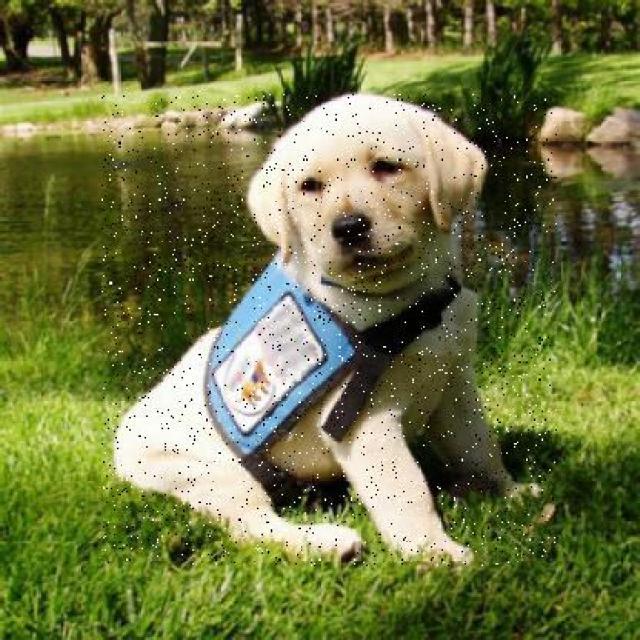
Healthy canine skin — no visible lesions, inflammation, or abnormalities. The skin and coat appear normal.